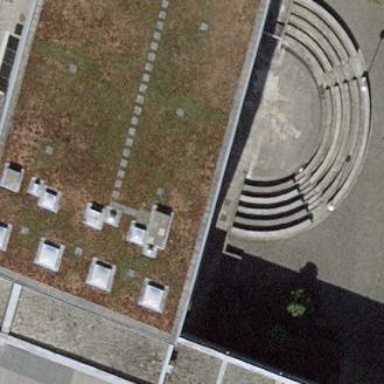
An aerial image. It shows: Theatre.